Question: I'm having trouble handling screen orientation change with ViewPager and FragmentPagerAdapter. It works fine on application startup but the fragments inside the viewpager are not visible after orientation change (maybe lost). How do I fix this issue.
Following is the structure of my activity:

edit:
This is the manifest file
'''
<?xml version="1.0" encoding="utf-8"?>
'''
'''
<uses-permission android:name="android.permission.INTERNET" />
<uses-permission android:name="android.permission.ACCESS_NETWORK_STATE" />
<uses-permission android:name="android.permission.WRITE_EXTERNAL_STORAGE" />
<uses-permission android:name="android.permission.GET_ACCOUNTS" />
<uses-permission android:name="android.permission.USE_CREDENTIALS" />
<application
android:name="com.test.myapp.NetworkManager.TBVolleyInstance"
android:allowBackup="true"
android:icon="@drawable/launcher"
android:label="@string/app_name"
android:theme="@style/CustomActionBarTheme">
<meta-data
android:name="com.google.android.gms.version"
android:value="@integer/google_play_services_version" />
<activity
android:name=".Home"
android:label="@string/app_name"
android:windowSoftInputMode="adjustNothing" >
</activity>
<activity
android:name=".RouterActivity"
android:label="@string/app_name" >
<intent-filter android:label="@string/app_name" >
<action android:name="android.intent.action.MAIN" />
<category android:name="android.intent.category.LAUNCHER" />
</intent-filter>
</activity>
</application>
'''
FragmentPagerAdapter implementation:
'''
public class PagerAdapter extends FragmentPagerAdapter{
public PagerAdapter(FragmentManager fm) {
super(fm);
}
@Override
public Fragment getItem(int index) {
switch (index) {
case 0:
return new Fragment1();
case 1:
return new Fragment2();
}
return null;
}
@Override
public int getCount() {
return 2;
}
@Override
public float getPageWidth(int position){
return(1.0f);
}
'''
}
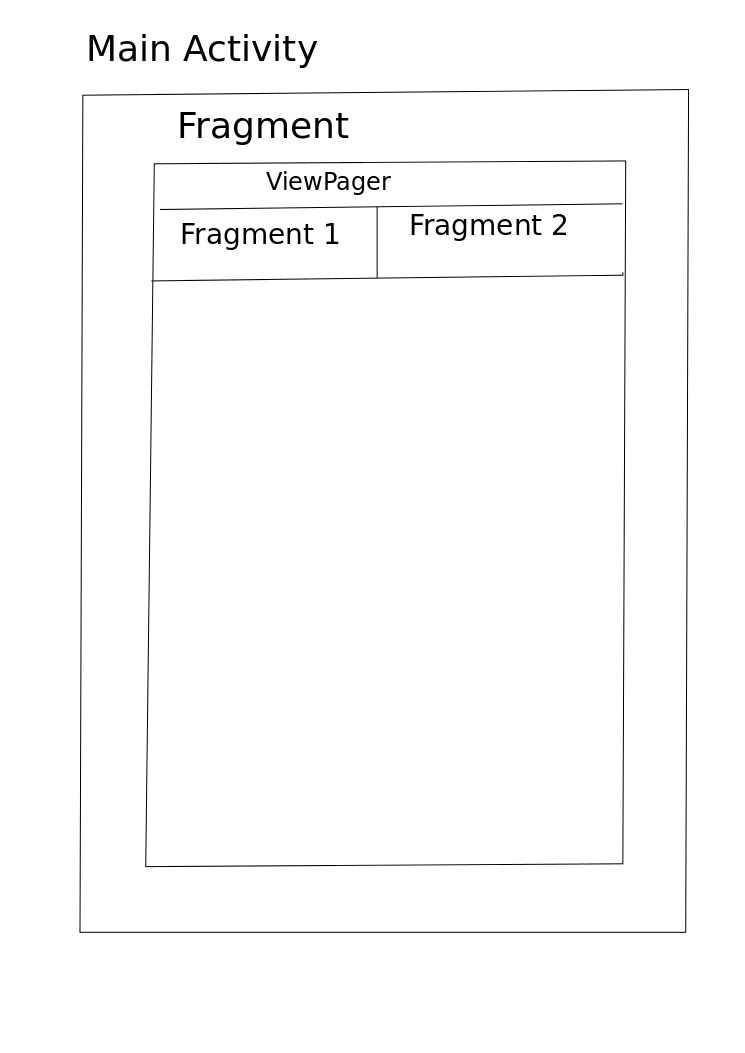
Answer: A little late but I just fixed this exact problem on my app. There are two solutions.
1) You have to use a 'FragmentStatePagerAdapter' rather than a 'FragmentPagerAdapter'
Or
2) If your ViewPager is wrapped in a Fragment (like your image shows), then when you create the ViewPager's adapter, you have to use 'getChildFragmentManager()' rather than 'getSupportFragmentManager()'.
Hope this helps someone out as this took me an entire day of torture to figure this out.